Field crop: maize
Growth stage: 2
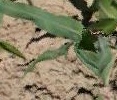
Species: maize